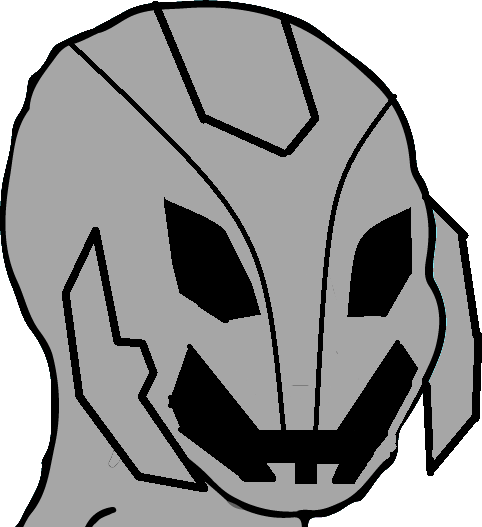
Label: 5_NPC